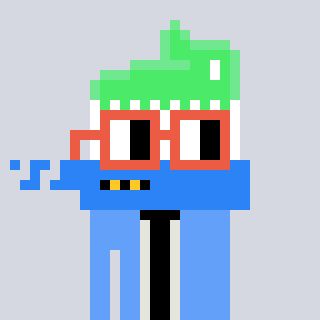
a pixel art character with square orange glasses, a toothbrush-shaped head and a blue-colored body on a cool background